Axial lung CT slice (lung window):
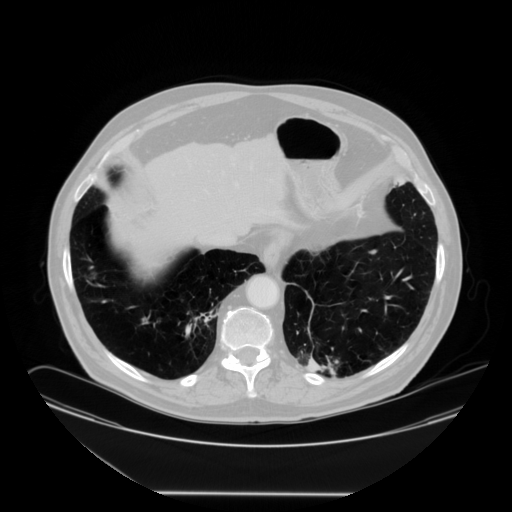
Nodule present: no